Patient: sex F, age 60
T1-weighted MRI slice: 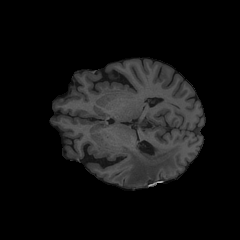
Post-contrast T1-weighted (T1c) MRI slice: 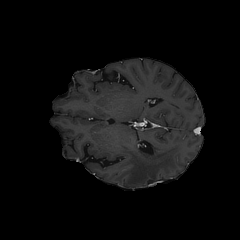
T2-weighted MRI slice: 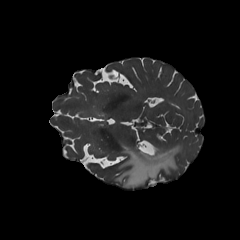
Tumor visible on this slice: yes
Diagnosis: Glioblastoma, IDH-wildtype
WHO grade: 4